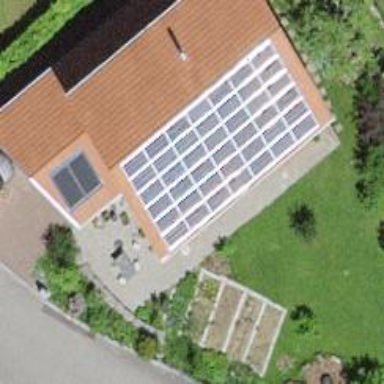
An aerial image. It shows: Solar power generator using photovoltaic panels.